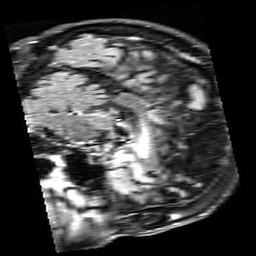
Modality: FLAIR
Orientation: sagittal
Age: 76
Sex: female
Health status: healthy
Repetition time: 12 s
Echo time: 0.095 s